Question: I have a shared runtime package that I am using to support an application that uses packages as a plugin system. I have included several third party units in the shared package to reduce the number of BPLs that have to be distributed.
Delphi seems to have some headaches with this set up, occasionally updating only the DCP file in the "shared DCP" area (C:\Users\Public\Documents\RAD Studio\6.0\Dcp on my machine) and not the one in the DCP output directory (as specified in the project options).
That isn't my main problem though... My main problem is that Delphi throws up this dialog quite often:

(this is just an example, it happens for other packages I have installed as well)
Now, in Delphi 2009, at least when I cancel this dialog (and click yes on the dialog that comes up next), it doesn't change anything. Previous versions would still proceed to munge my dpk file.
I currently can't get the damned dialog to stop coming up. The package is set as a runtime package, it does not have any packages "required" (other than the VCL ones). I thought I had it licked a month ago, but it has started coming up again.
There are no changes to the DPK file or the DPROJ file.
I know why it is doing it... Delphi is trying to keep this package internally consistent with other packages in the IDE, just in case I install it. I would like to stop the IDE doing this.
Does anyone have any suggestions?
N@
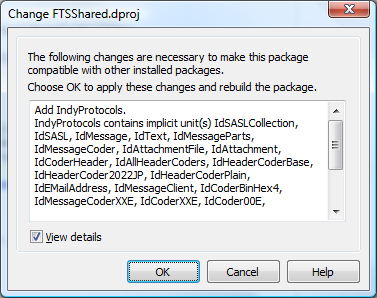
Answer: You should explicitly reference each of the units mentioned in the dialog in the section of the DPK file. The dialog only shows units that are (= not listed in ) included and suggests the package they originally belong to.